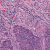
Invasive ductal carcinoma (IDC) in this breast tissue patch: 1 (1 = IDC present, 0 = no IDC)